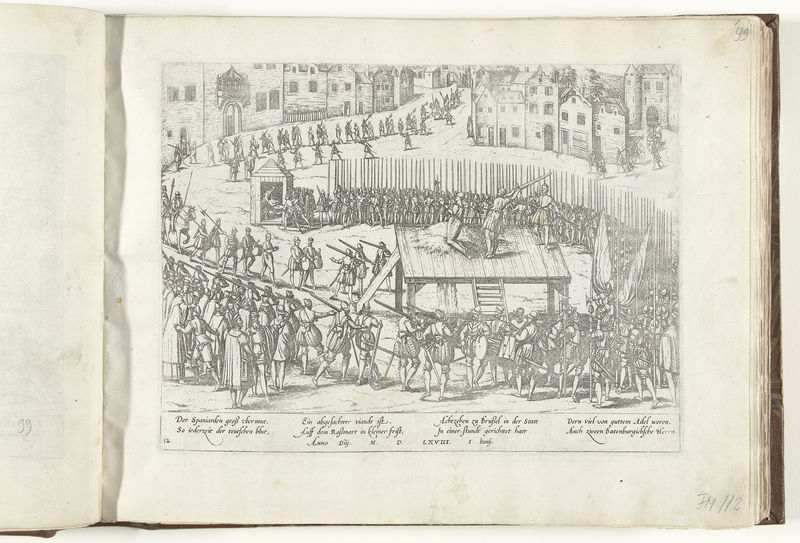
Titel: Achttien edelen te Brussel onthoofd
Künstler: Frans Hogenberg
Standort: Amsterdam
Institution: Rijksmuseum
Schlagwörter: kampf, kämpfer, mann, menschen, stadt, holz, männer, schwarz, stroh, weiss, zeichnung, haus, zaun, menge, henker, hinrichtung, stehen, bild, häuser, schrift, leine, platz, krieg, leiter, schlacht, treppe, soldaten, buch, linie, druck, stich, seite, schwert, schwerter, schlange, rüstung, buchseite, krieger, lanzen, speer, gewehre, menschenauflauf, anstellen, hinrichtun